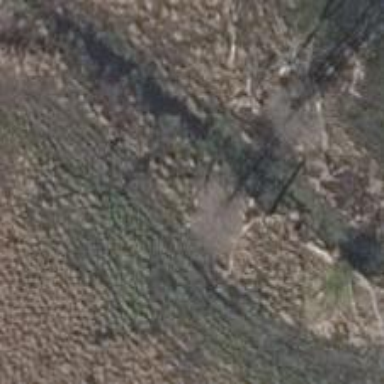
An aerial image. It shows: Patch of scrub vegetation.